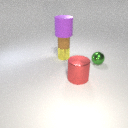
large red metal cylinder to the left of small green metal sphere